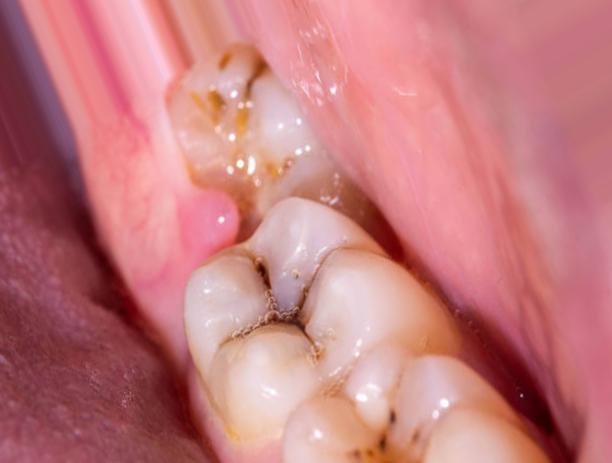
Condition: Caries